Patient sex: F
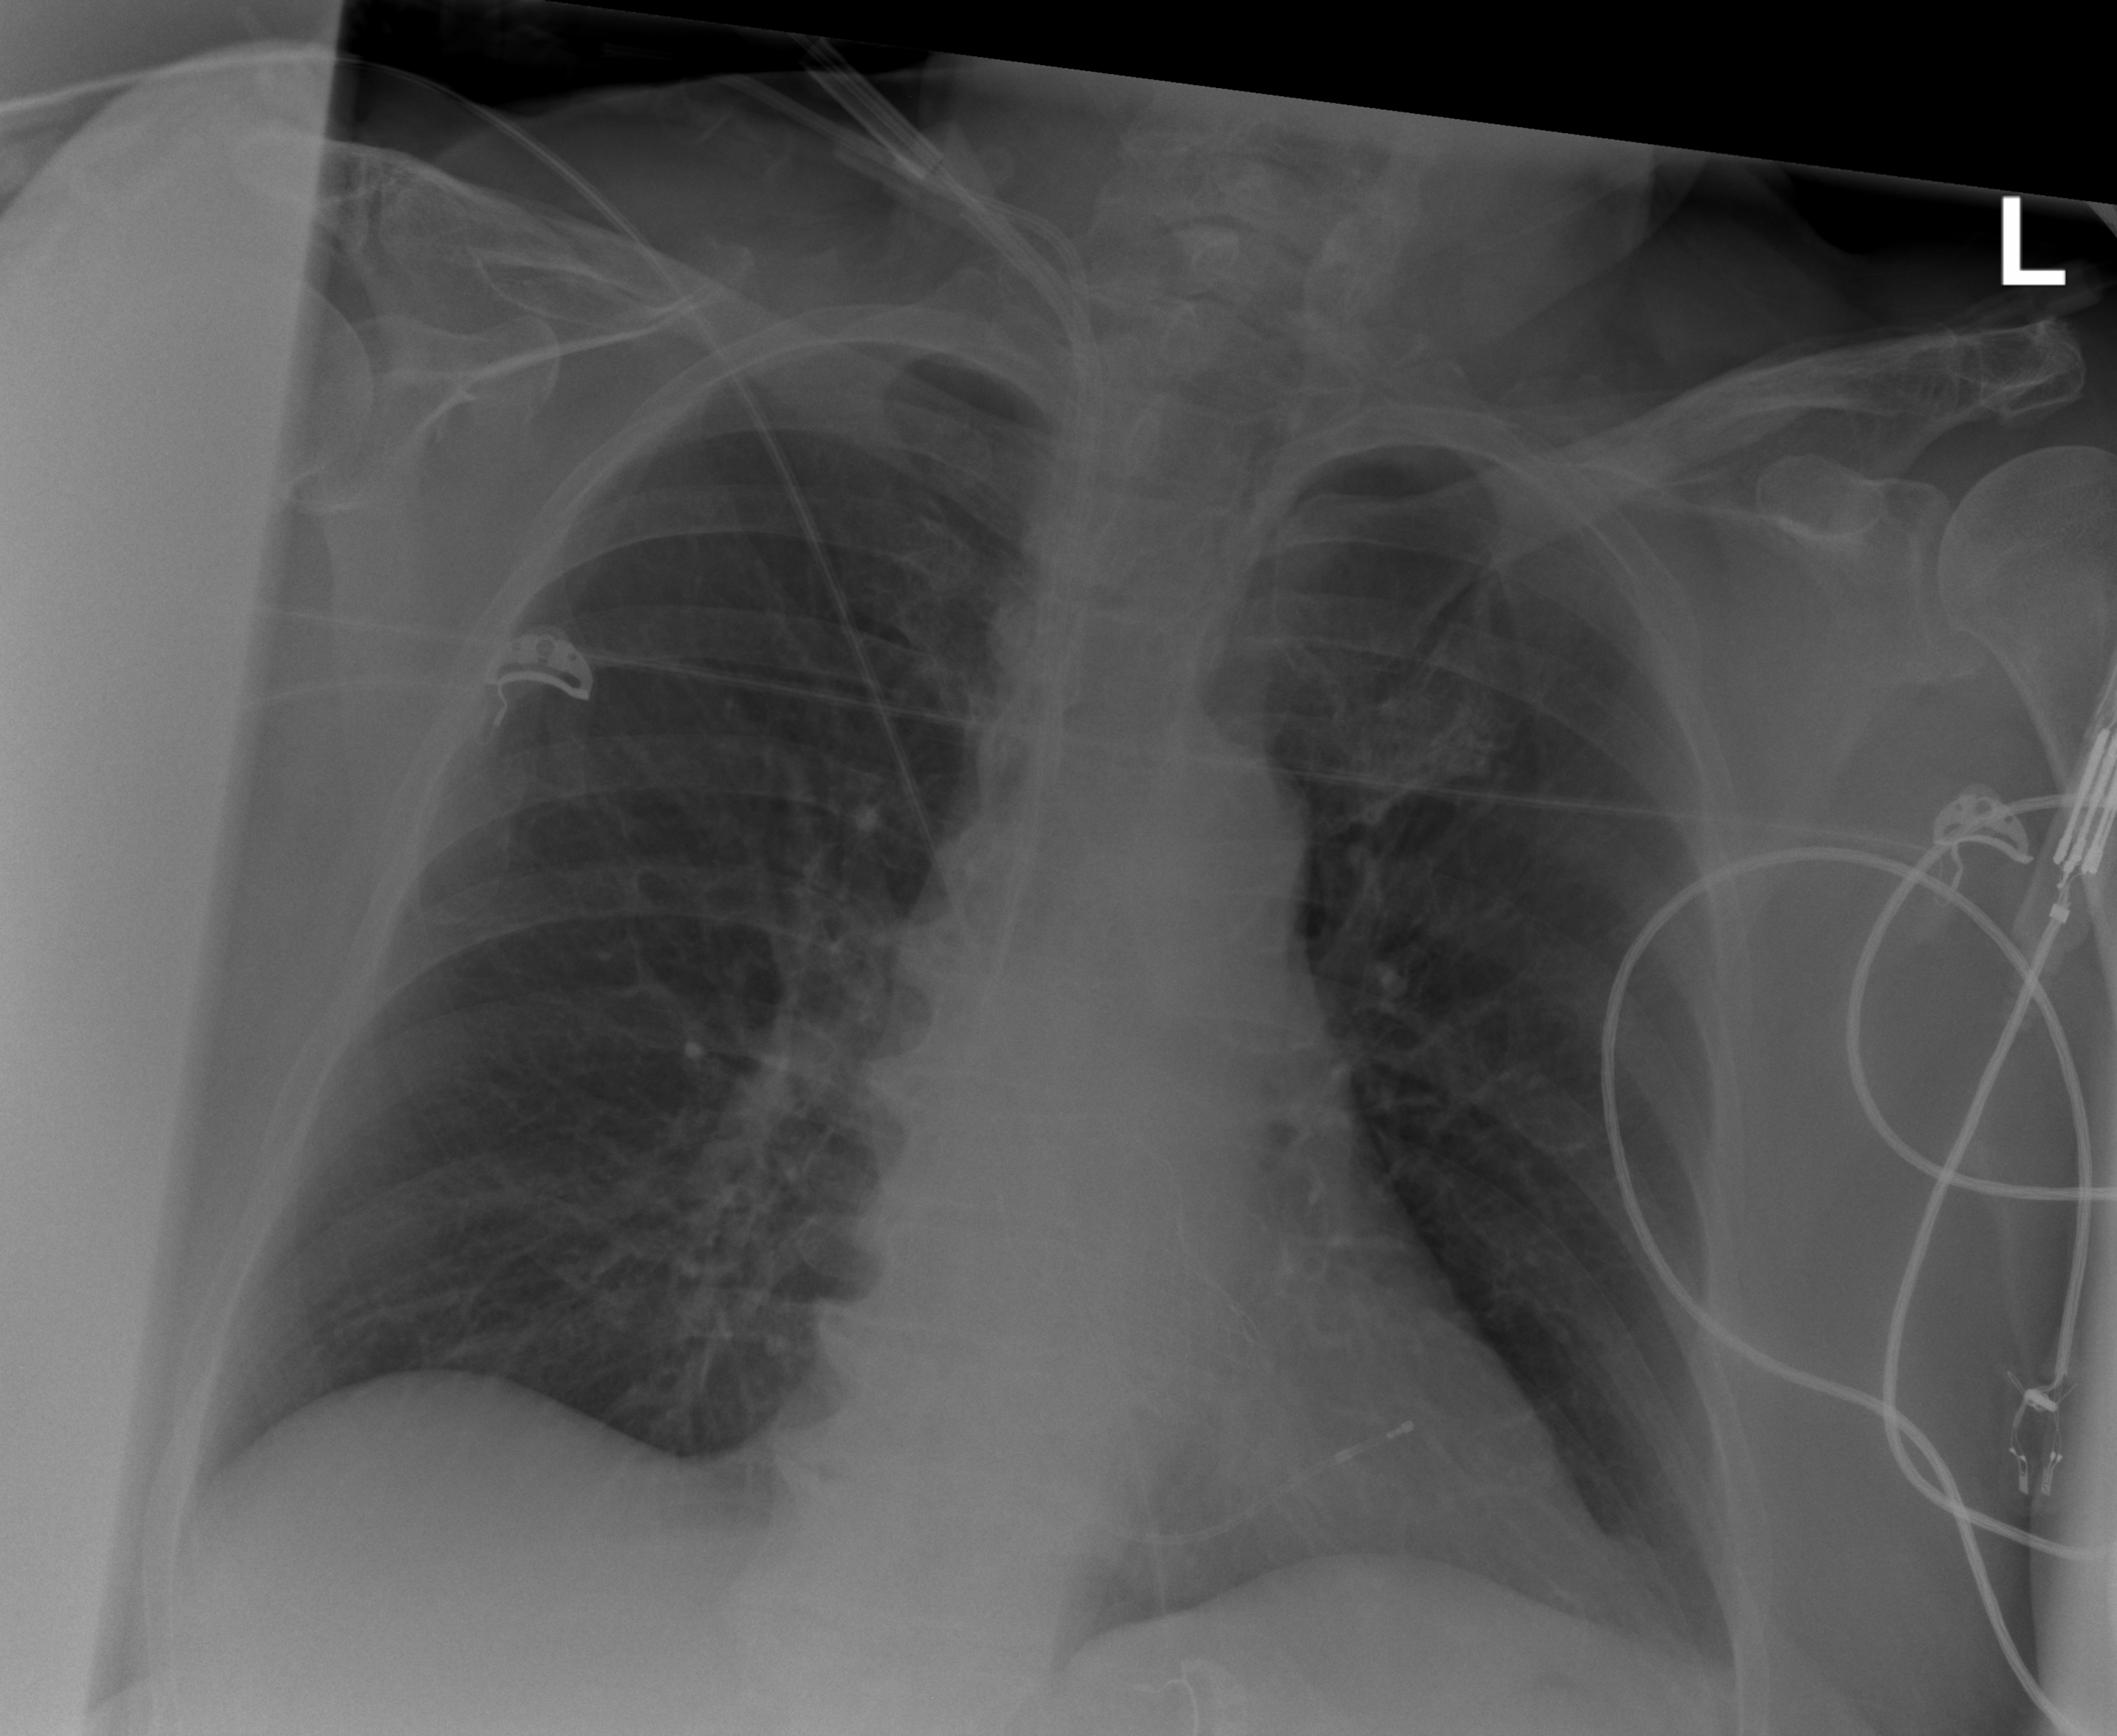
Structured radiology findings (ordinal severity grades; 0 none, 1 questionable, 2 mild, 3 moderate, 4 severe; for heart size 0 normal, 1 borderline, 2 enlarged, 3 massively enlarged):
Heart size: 0
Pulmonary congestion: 0
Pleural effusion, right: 0
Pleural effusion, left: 0
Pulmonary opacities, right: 0
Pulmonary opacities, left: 0
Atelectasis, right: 0
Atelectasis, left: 0